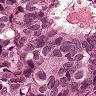
Metastatic tissue present: yes